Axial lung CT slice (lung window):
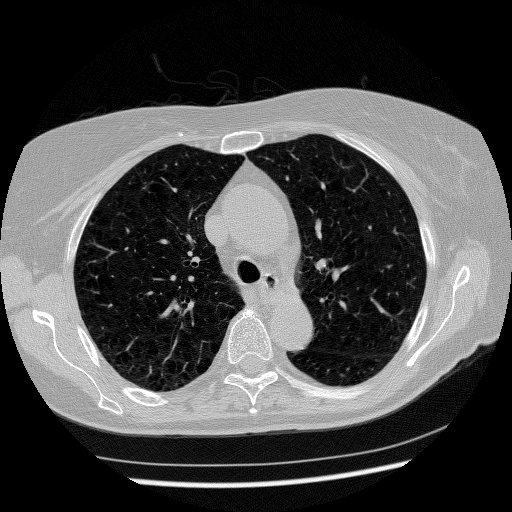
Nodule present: no